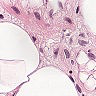
Metastatic tissue present: no